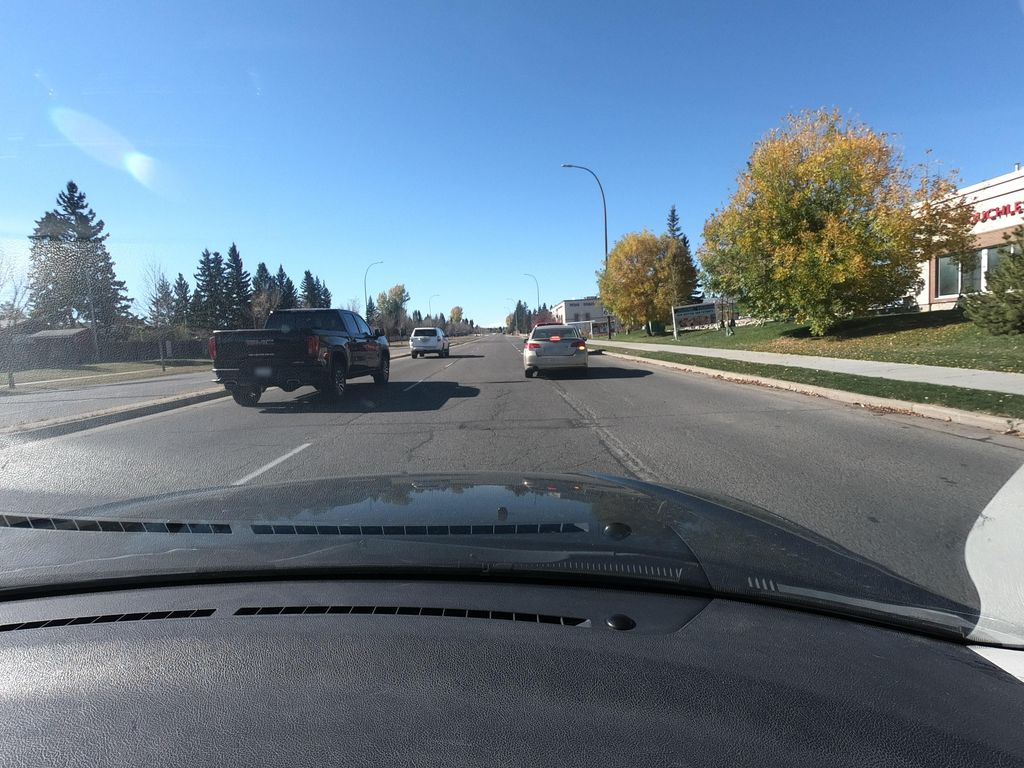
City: calgary